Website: bh-photo
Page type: review-order
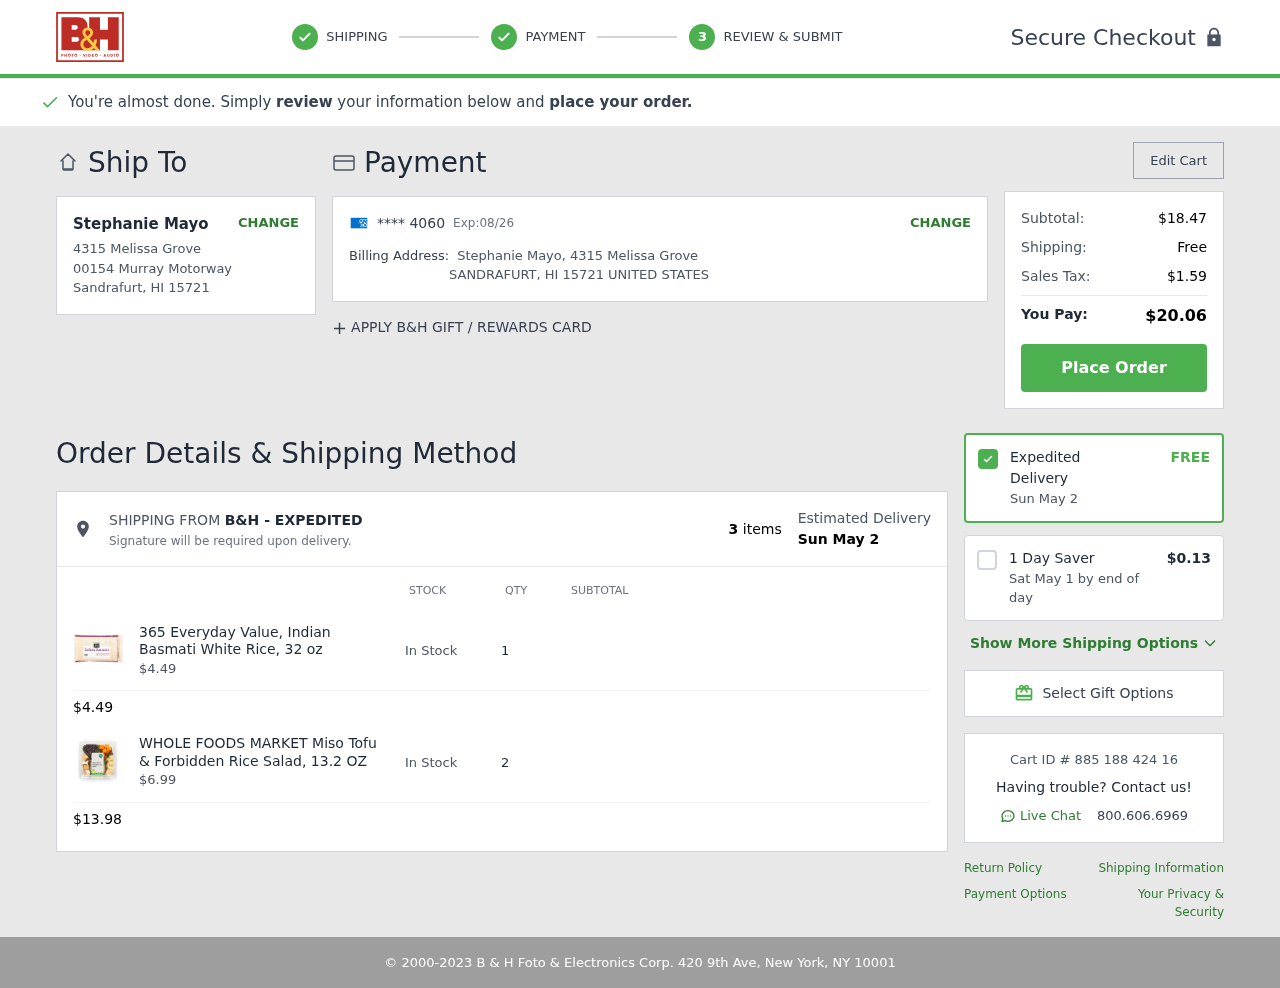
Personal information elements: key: PII_CARD_EXPIRY
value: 08/26
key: PII_CARD_LAST4
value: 4060
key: PII_CITY
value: Sandrafurt
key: PII_COUNTRY
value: UNITED STATES
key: PII_FULLNAME
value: Stephanie Mayo
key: PII_POSTCODE
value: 15721
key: PII_STATE_ABBR
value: HI
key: PII_STREET
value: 4315 Melissa Grove
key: PII_STREET2
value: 4315 Melissa Grove
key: PII_STREET2
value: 00154 Murray Motorway
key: PII_FULLNAME2
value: Stephanie Mayo
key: PII_CITY2
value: SANDRAFURT
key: PII_STATE_ABBR2
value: HI
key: PII_POSTCODE2
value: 15721
Product elements: key: PRODUCT1_NAME
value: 365 Everyday Value, Indian Basmati White Rice, 32 oz
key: PRODUCT1_PRICE
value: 4.49
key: PRODUCT1_QUANTITY
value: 1
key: PRODUCT2_NAME
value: WHOLE FOODS MARKET Miso Tofu & Forbidden Rice Salad, 13.2 OZ
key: PRODUCT2_PRICE
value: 6.99
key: PRODUCT2_QUANTITY
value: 2
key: PRODUCT1_SUBTOTAL
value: $4.49
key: PRODUCT2_SUBTOTAL
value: $13.98
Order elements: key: ORDER_SUBTOTAL
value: $18.47
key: ORDER_SHIPPING_COST
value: Free
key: ORDER_TAX
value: $1.59
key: ORDER_TOTAL
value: $20.06
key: ORDER_NUM_ITEMS
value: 3 items
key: ORDER_DELIVERY_DATE
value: Sun May 2
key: ORDER_DELIVERY_DATE2
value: Sun May 2
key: ORDER_DELIVERY_DATE_ALT
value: Sat May 1 by end of day
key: ORDER_EXPEDITED_SHIPPING
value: $0.13
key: ORDER_ID
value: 885 188 424 16